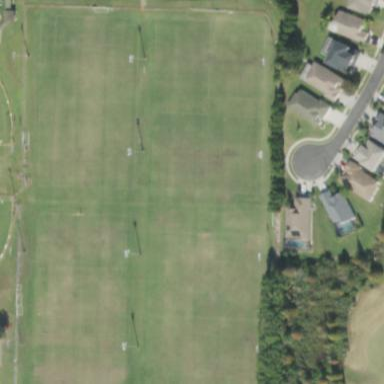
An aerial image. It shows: Soccer pitch for leisureland activities.